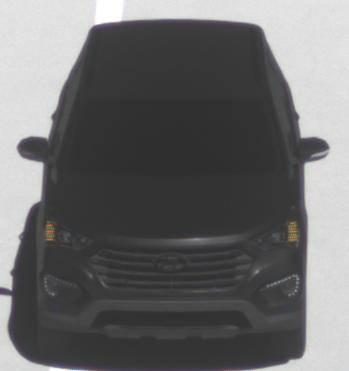
Make: Hyundai
Model: Santa Fe 2.4 GDI
Detailed model: Santa Fe (DM)
Model produced from: 2017/08
Model produced until: 2018/01
Doors: 5
Color: black
Road condition: dry road
Daytime: midday
Contrast: high contrast